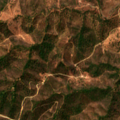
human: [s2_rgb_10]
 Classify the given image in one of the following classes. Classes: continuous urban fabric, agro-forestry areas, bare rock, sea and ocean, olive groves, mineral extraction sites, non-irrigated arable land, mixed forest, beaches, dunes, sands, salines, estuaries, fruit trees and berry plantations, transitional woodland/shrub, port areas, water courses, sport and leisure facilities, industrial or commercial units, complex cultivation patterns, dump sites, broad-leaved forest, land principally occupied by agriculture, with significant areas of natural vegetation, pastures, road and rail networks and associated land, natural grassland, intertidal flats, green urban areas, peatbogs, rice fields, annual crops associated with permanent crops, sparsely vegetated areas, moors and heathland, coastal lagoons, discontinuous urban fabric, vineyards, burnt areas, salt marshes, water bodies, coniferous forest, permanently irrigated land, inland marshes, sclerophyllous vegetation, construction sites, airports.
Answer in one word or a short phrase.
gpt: land principally occupied by agriculture, with significant areas of natural vegetation, broad-leaved forest